Field crop: tomato
Growth stage: 1
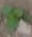
Species: solanum